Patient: sex F, age 27
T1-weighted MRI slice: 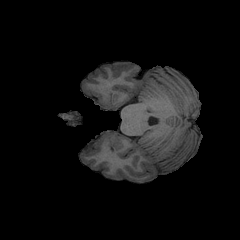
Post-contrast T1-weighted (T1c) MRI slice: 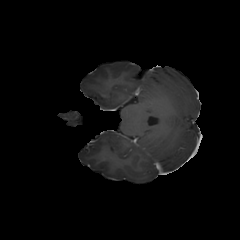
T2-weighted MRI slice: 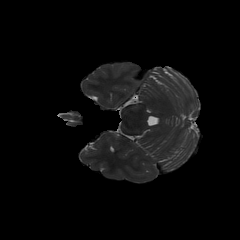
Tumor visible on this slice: no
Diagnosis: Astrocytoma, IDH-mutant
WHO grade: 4